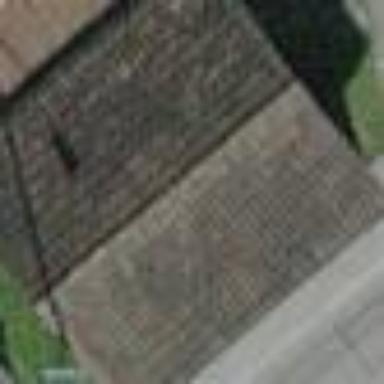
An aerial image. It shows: Sheltered building.